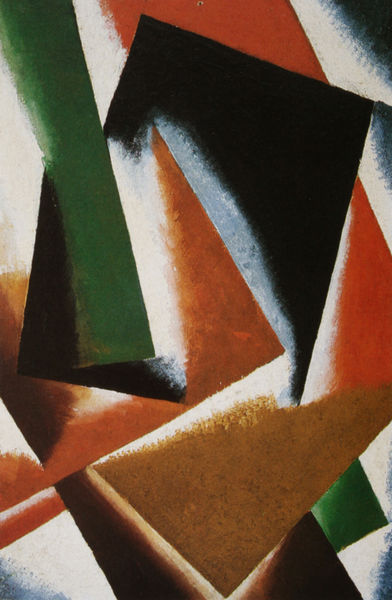
Titel: Malerische Architektonik
Künstler: Ljubow Popowa
Standort: Dallas
Institution: Dallas Museum of Art
Schlagwörter: blau, gemälde, schatten, weiß, dreieck, gelb, grün, kubismus, kubistisch, ocker, braun, licht, orange, schwarz, rot, bild, öl, felder, farbig, moderne, abstrakt, farben, flächen, modern, formen, starr, rechtecke, eckig, rechteck, linie, form, unvollendet, bauhaus, ecken, geometrisch, champagner, viereckig, dreiecke, dreieckig, viereck, vierecke, kandinsky, marc, feininger, abstrackt, schwraz, überschneidung, überlappung, unrund, suprematismus, rußland, camel, forn, eckeh